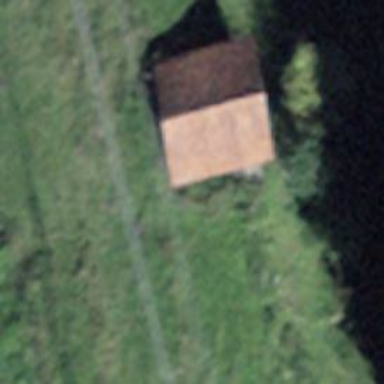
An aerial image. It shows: Rural barn.